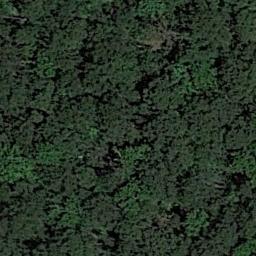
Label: forest